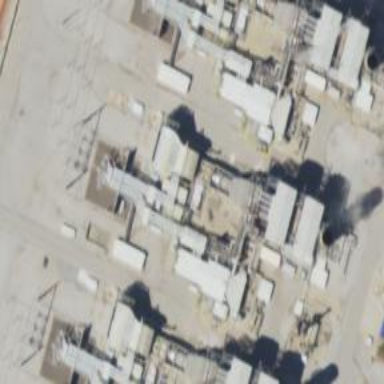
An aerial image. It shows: Gas turbine generator is in use.